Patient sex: F
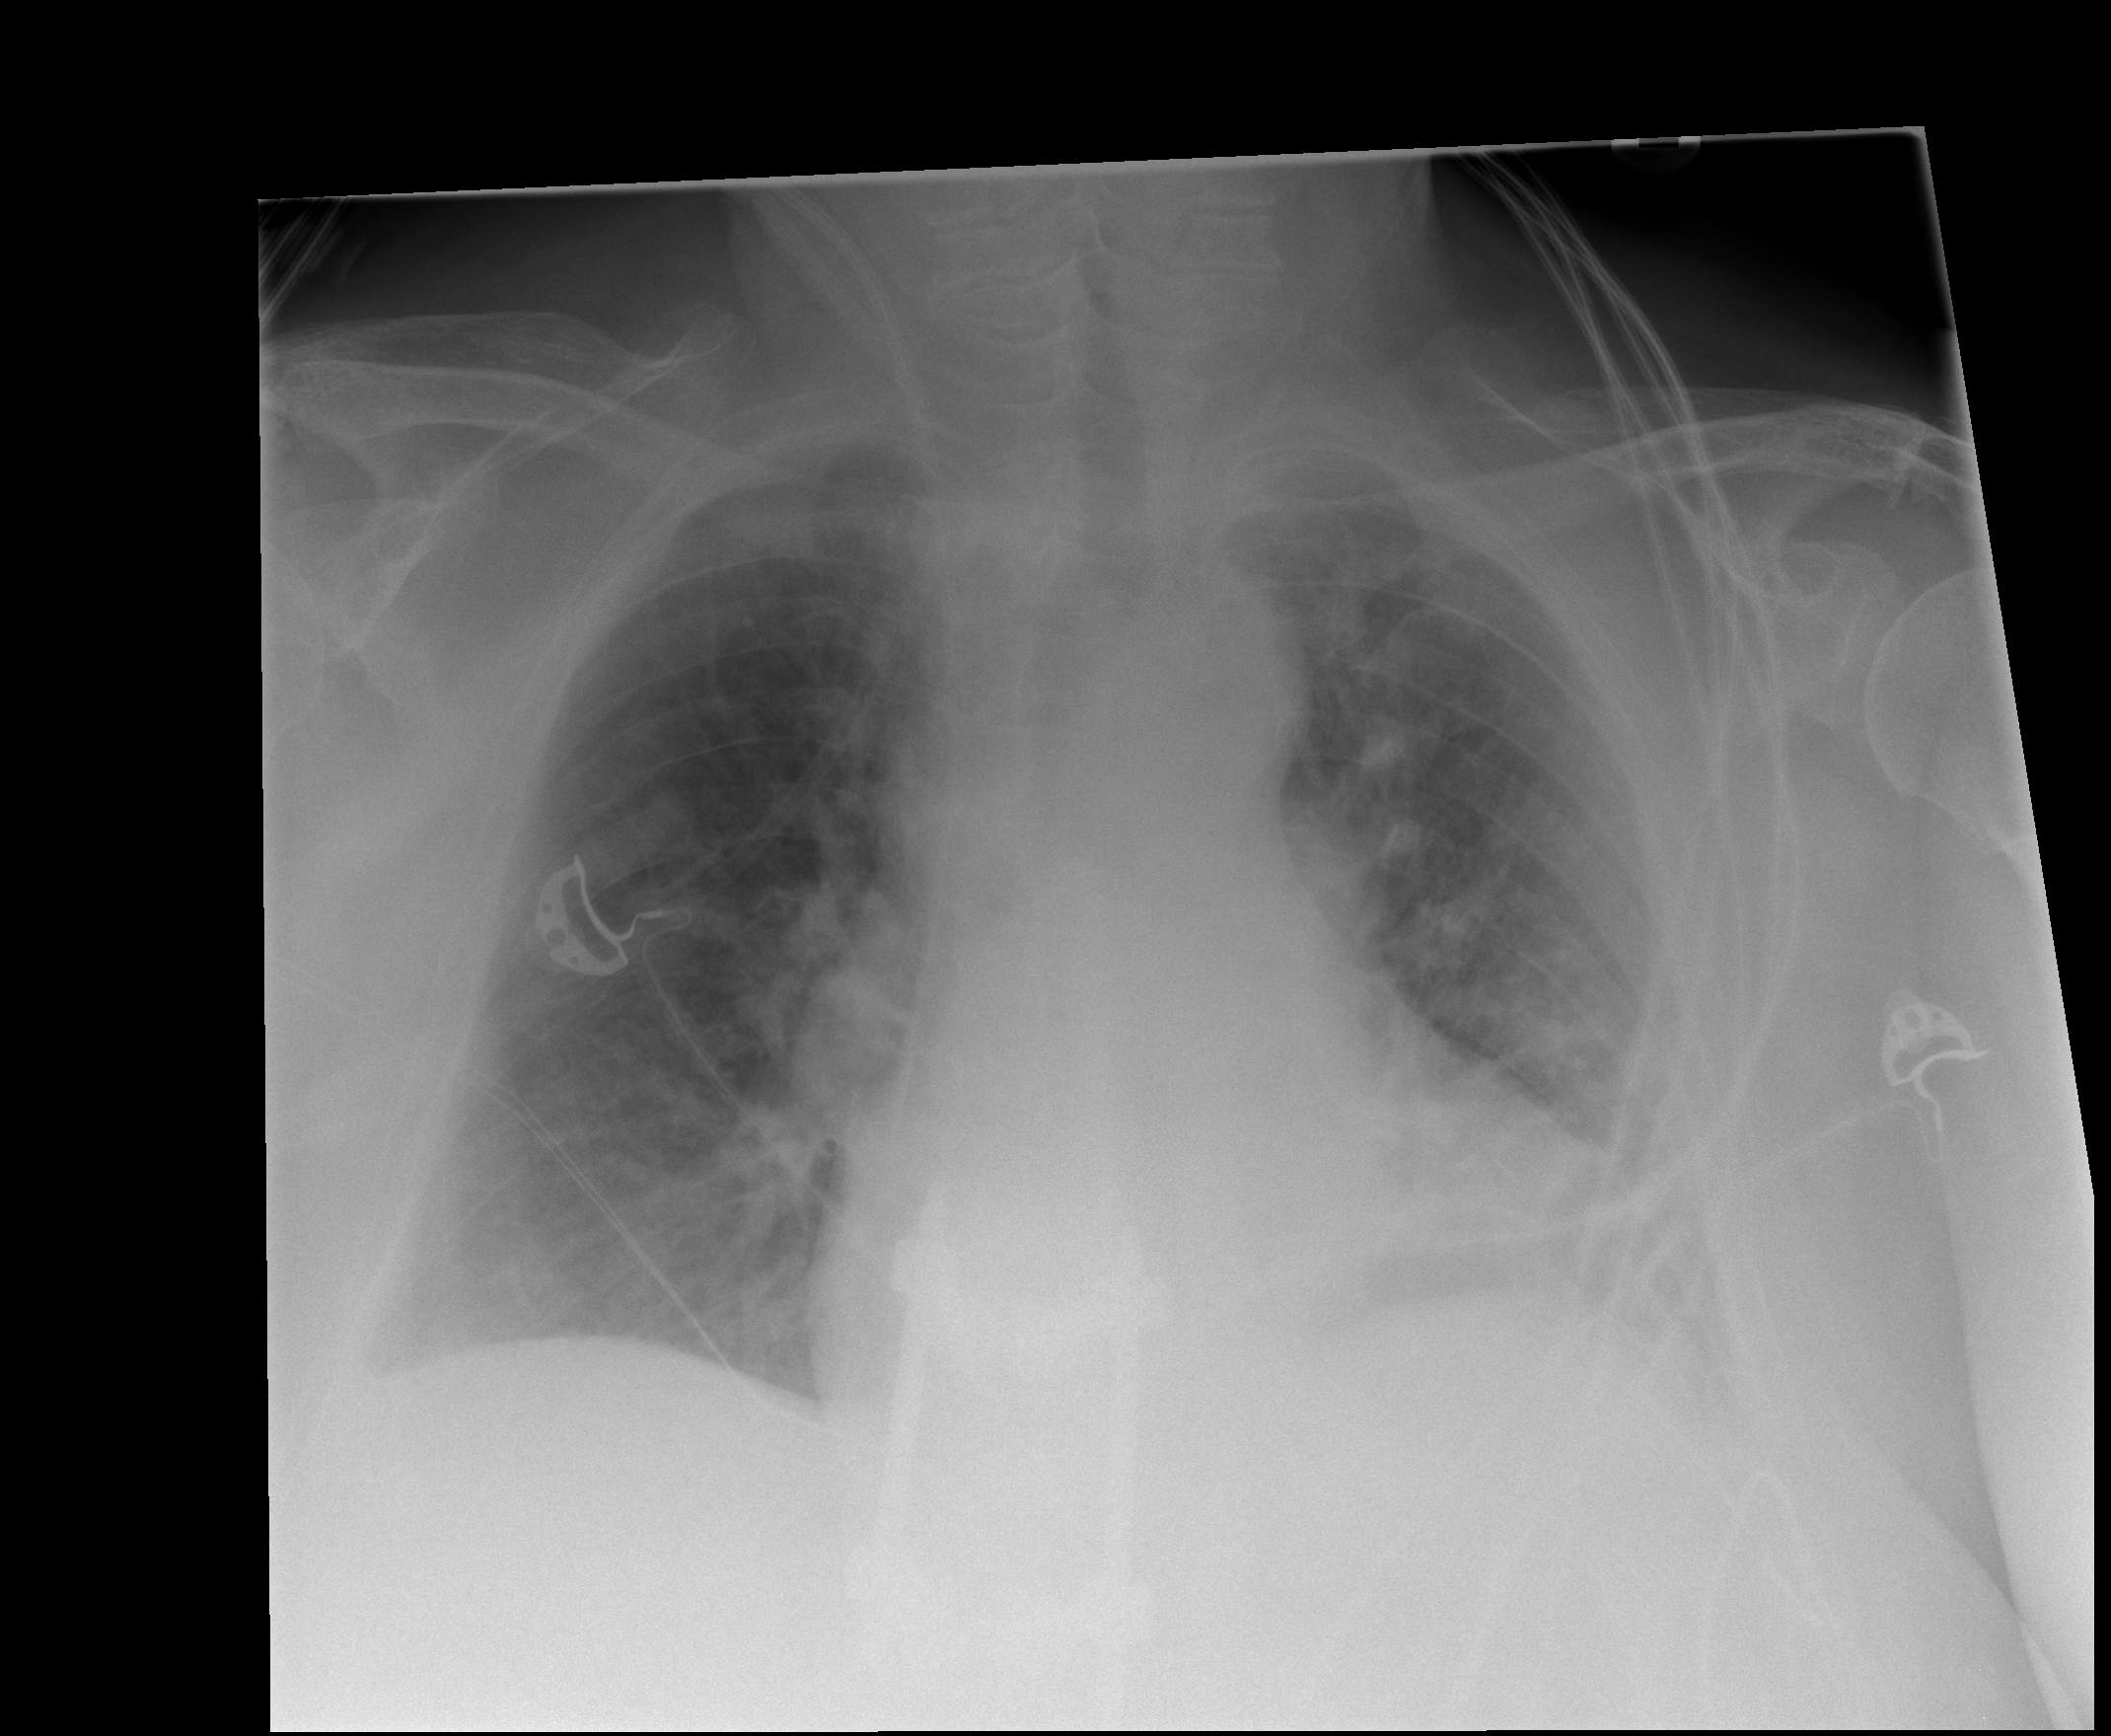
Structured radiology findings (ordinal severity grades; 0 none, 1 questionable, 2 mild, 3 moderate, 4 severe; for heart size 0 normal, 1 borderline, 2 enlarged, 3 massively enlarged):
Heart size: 2
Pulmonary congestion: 2
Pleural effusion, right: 0
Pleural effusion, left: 1
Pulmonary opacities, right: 0
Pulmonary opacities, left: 2
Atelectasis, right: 0
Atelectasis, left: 2